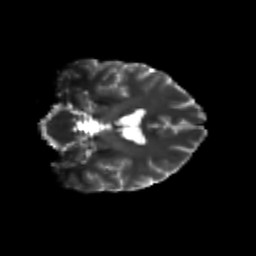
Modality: T2w
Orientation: coronal
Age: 36
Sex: male
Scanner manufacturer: siemens
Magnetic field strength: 3 T
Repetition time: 3.5 s
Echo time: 0.104 s